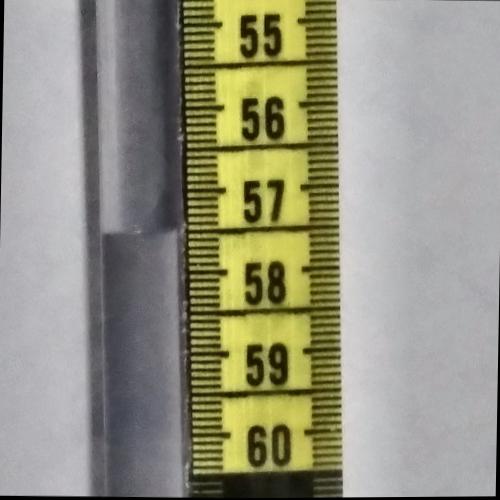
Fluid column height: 57.5 cm